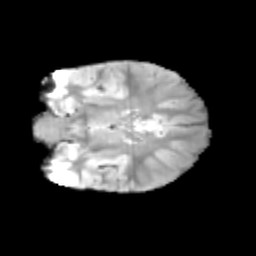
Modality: T2w
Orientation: coronal
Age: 9
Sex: male
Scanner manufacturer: siemens
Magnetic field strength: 3 T
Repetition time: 3.8 s
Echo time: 0.07 s